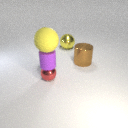
small red metal sphere below large yellow rubber sphere